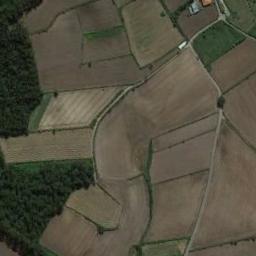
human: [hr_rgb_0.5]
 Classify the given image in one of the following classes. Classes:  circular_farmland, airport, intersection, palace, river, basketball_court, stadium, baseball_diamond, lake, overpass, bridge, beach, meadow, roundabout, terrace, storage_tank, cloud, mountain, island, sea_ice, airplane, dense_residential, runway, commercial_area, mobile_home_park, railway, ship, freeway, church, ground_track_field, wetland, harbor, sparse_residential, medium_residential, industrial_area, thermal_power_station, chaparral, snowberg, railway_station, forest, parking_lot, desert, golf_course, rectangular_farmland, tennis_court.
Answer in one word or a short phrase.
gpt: terrace